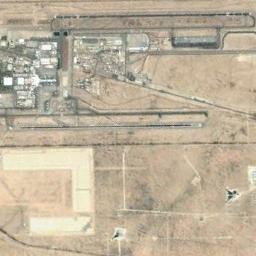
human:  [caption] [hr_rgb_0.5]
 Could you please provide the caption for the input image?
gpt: There are many buildings along the runway and apron of the airport and many aircraft are parked .

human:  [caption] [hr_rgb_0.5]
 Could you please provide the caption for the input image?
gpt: There is an airport built in bare land next to many buildings .

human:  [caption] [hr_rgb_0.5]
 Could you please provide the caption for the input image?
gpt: An airport with some parallel runways, Buildings and an open area in the vacant lot and some buildings beside .

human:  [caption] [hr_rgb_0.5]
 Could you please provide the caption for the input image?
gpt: This airport has only one runway, And here is a row of planes parked in the open space .

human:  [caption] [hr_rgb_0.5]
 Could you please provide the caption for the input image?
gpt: There are many buildings of different sizes and shapes at the airport .